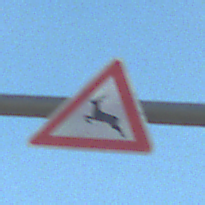
Verkehrszeichen: WildwechselRechts
Umgebung: Outdoor, Suburban
Tageszeit: MorningAfternoon
Wetter: Clear
Licht: Natural
Jahreszeit: NotSpecified
Kontrast: HighContrast